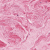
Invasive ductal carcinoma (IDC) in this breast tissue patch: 0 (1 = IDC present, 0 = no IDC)